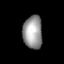
Tissue: lung
Cell type: Endothelial cells
Senescence score: 0.5955
Nuclear area (px): 627
Mean DAPI intensity: 151.901